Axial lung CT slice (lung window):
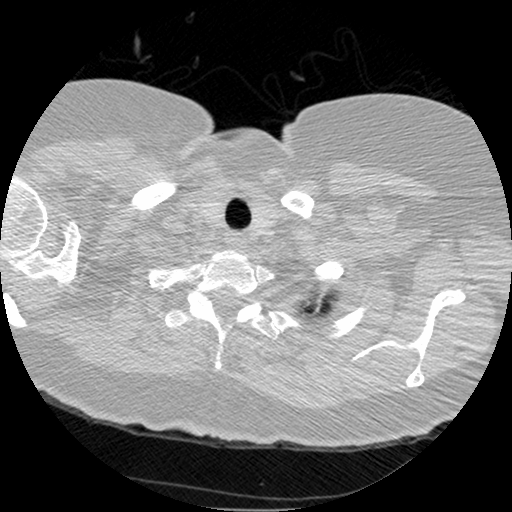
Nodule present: no